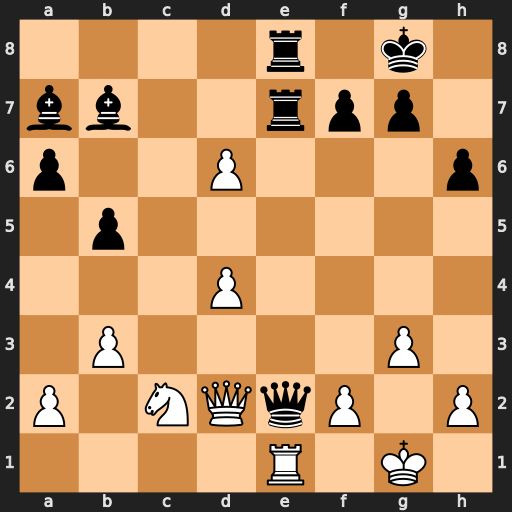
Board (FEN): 4r1k1/bb2rpp1/p2P3p/1p6/3P4/1P4P1/P1NQqP1P/4R1K1
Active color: w
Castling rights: -
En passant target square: -
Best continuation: Rxe2 Rxe2 d7 Rxd2 dxe8=Q+